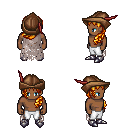
a pixel art fantasy rpg character, male body template, human, dark skin, gray tattered cape, white pants, light blonde left-swept hairstyle, leather cap, metal boots, four views (front, back, left, right), 2x2 character sprite sheet, small pixel art, hard edges, no anti-aliasing